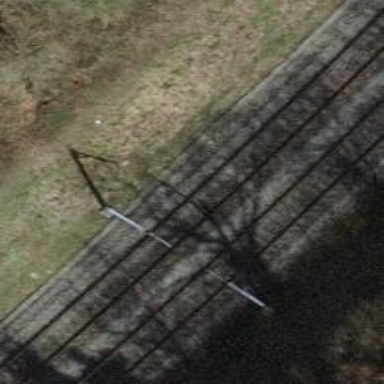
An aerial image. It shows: Single-track railway with electrified contact lines.